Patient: sex F, age 41
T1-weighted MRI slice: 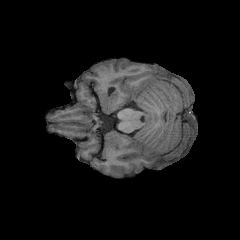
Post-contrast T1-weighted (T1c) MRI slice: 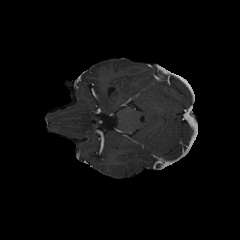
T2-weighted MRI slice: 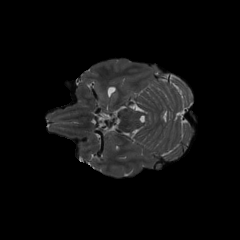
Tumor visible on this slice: yes
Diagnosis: Glioblastoma, IDH-wildtype
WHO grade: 4